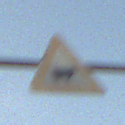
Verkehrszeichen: ViehtriebLinks
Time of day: SunriseSunset
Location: Outdoor (Nature)
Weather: PartlyCloudy
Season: NotSpecified
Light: Natural